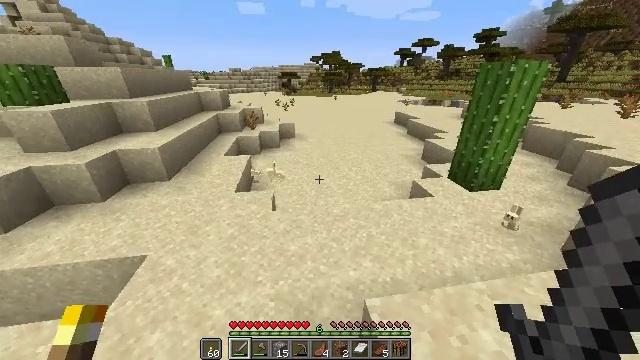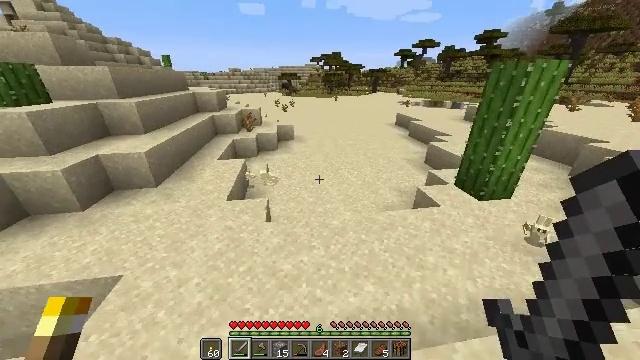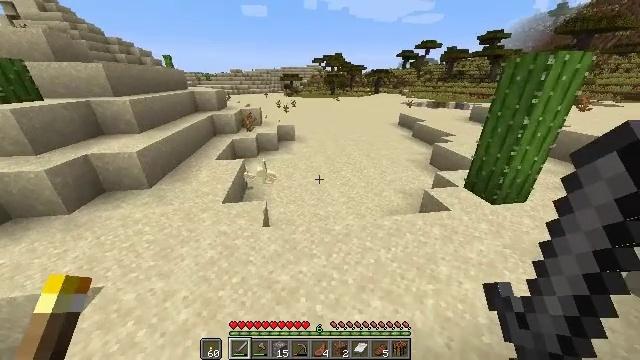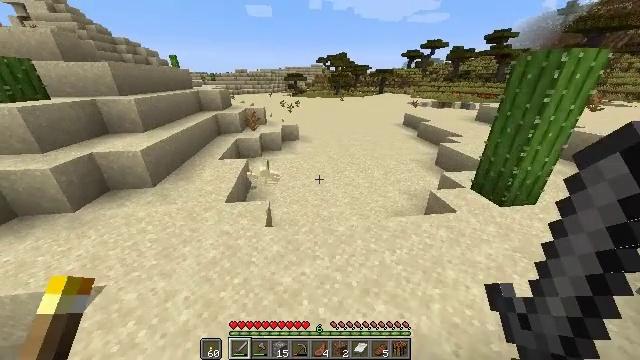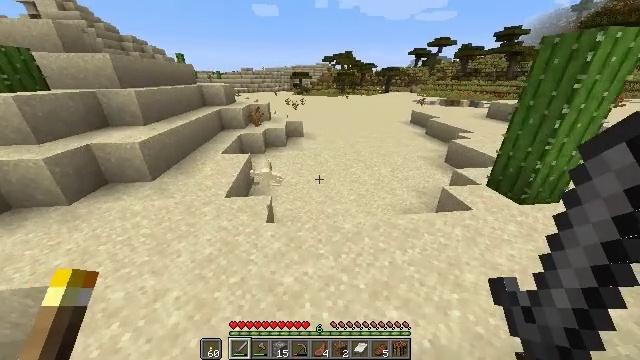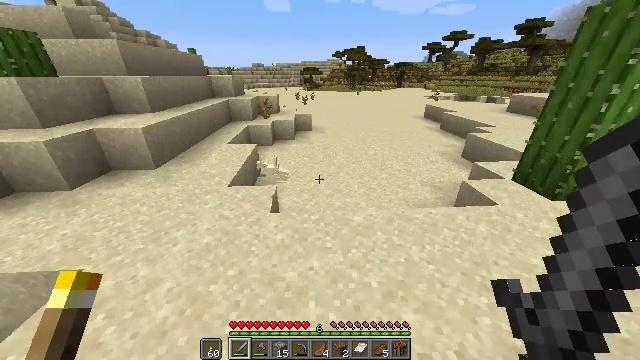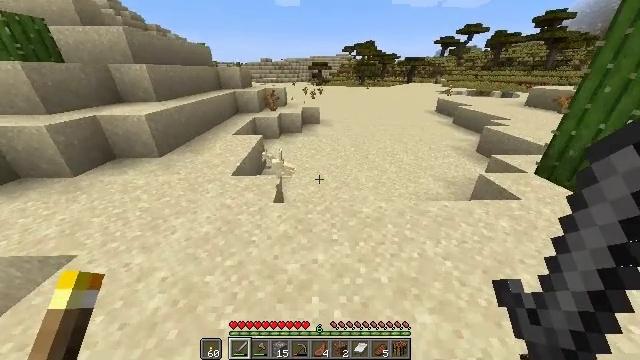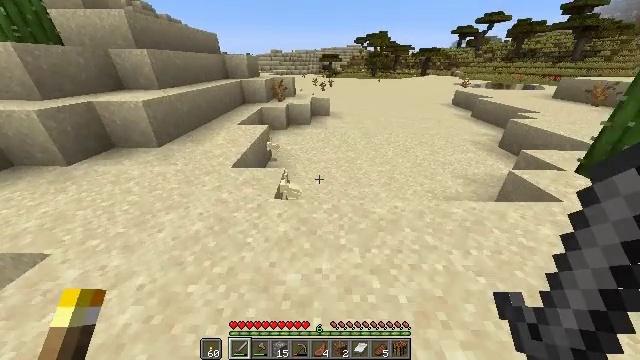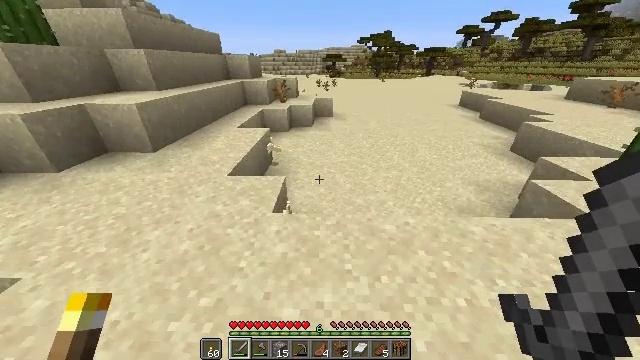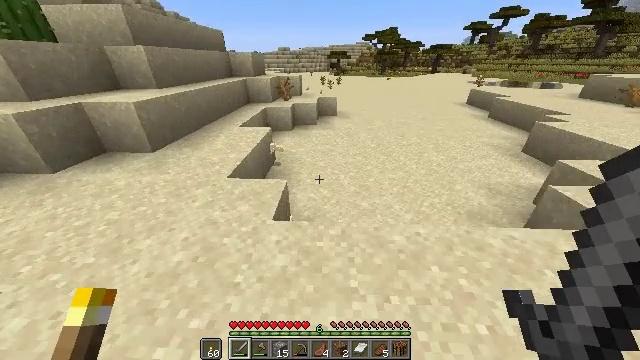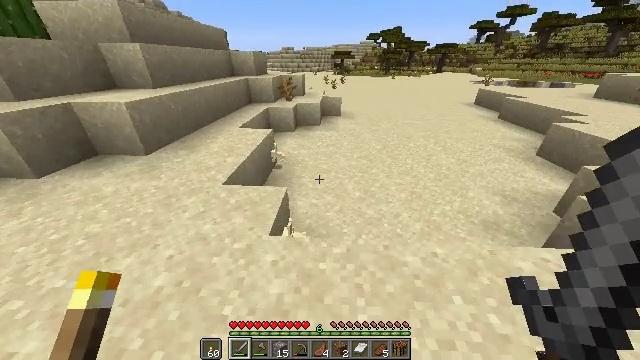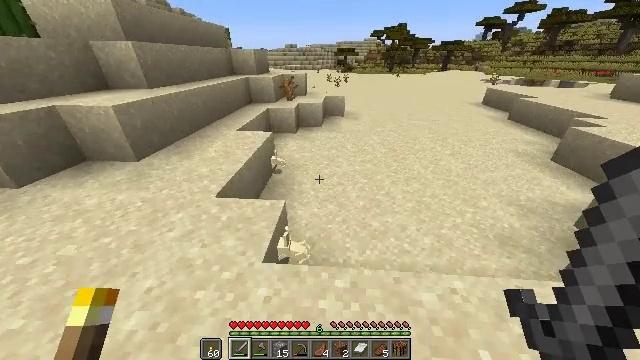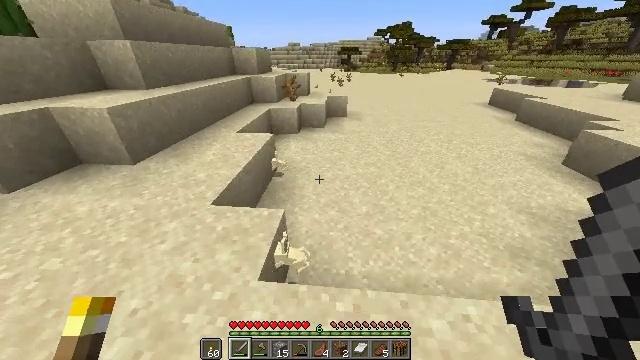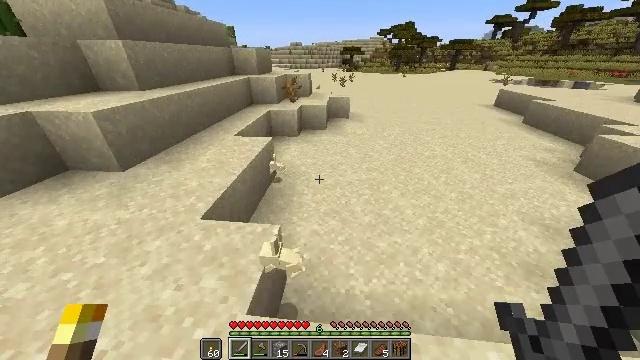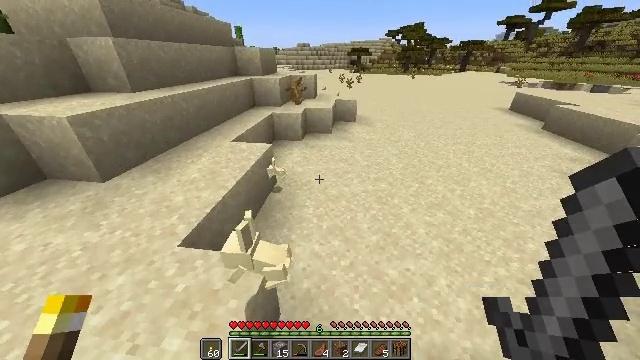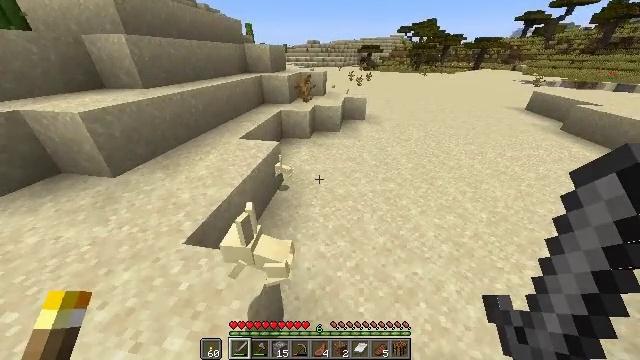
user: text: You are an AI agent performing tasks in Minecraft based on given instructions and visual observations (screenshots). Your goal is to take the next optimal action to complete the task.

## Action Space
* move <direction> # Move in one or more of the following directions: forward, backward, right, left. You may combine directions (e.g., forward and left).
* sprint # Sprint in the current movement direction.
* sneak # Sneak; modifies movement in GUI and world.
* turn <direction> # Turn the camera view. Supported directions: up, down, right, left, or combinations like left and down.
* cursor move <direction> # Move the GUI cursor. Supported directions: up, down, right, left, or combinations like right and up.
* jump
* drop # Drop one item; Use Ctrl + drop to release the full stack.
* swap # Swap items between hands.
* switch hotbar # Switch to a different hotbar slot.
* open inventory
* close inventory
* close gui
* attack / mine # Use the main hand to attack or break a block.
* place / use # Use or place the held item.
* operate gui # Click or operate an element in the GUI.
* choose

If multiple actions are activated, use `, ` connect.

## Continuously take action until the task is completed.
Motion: motion action
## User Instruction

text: Hunt a rabbit.
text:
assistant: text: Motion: move forward, sprint
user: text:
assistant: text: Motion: move forward, sprint
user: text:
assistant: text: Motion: move forward, sprint, turn left
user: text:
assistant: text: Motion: move forward, sprint, turn left
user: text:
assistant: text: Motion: move forward, sprint, turn left
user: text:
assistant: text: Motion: move forward, sprint, turn left
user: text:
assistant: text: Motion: move forward, sprint, turn left and down
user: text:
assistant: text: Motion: move forward, sprint
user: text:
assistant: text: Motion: move forward, sprint, turn left
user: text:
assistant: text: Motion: move forward, sprint
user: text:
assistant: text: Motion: move forward, sprint
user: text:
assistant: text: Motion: move forward, sprint
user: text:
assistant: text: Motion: move forward, sprint
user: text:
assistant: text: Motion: move forward, sprint, turn left
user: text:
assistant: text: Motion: move forward, sprint, turn left
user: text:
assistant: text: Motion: move forward, sprint, turn left and down
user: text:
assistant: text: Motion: move forward, sprint, turn left and down
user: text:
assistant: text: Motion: move forward, sprint, turn left and down
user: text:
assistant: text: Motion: move forward, sprint, turn left
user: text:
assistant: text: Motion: move forward, sprint, turn left
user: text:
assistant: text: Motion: move forward, sprint, turn left
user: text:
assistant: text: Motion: move forward, sprint
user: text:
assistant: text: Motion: move forward, sprint, turn left
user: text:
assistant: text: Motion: move forward, sprint
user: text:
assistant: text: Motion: move forward, sprint
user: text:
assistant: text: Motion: move forward, sprint
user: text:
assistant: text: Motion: move forward, sprint
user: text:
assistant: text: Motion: sprint
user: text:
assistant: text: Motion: no_op
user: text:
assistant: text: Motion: no_op